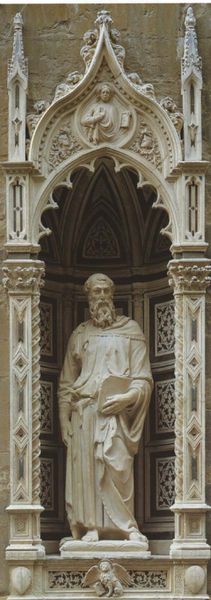
Titel: Hl. Markus
Künstler: Donatello
Standort: Florenz, Orsanmichele (EU - I - Toskana)
Schlagwörter: mann, weiß, marmor, säulen, bart, stein, kirche, figur, spitzen, statue, relief, pilaster, tafel, ornamente, stuck, plastik, foto, nische, antike, philosoph, buch, türme, denker, griechenland, gelehrter, niesche, eule, elfenbein, evangelist, aristoteles, aüostel, duchbrochen, stattue